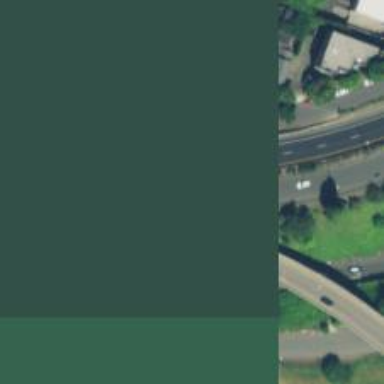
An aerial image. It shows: Motorway link with embankment beside it.